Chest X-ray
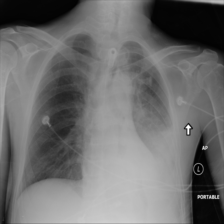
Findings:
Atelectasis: negative
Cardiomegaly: negative
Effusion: negative
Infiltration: positive
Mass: negative
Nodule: negative
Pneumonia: negative
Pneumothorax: negative
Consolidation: positive
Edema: negative
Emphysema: negative
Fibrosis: negative
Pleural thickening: negative
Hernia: negative